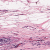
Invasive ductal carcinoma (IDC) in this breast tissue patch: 0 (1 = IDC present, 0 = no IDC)